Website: crate-barrel
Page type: account-selection
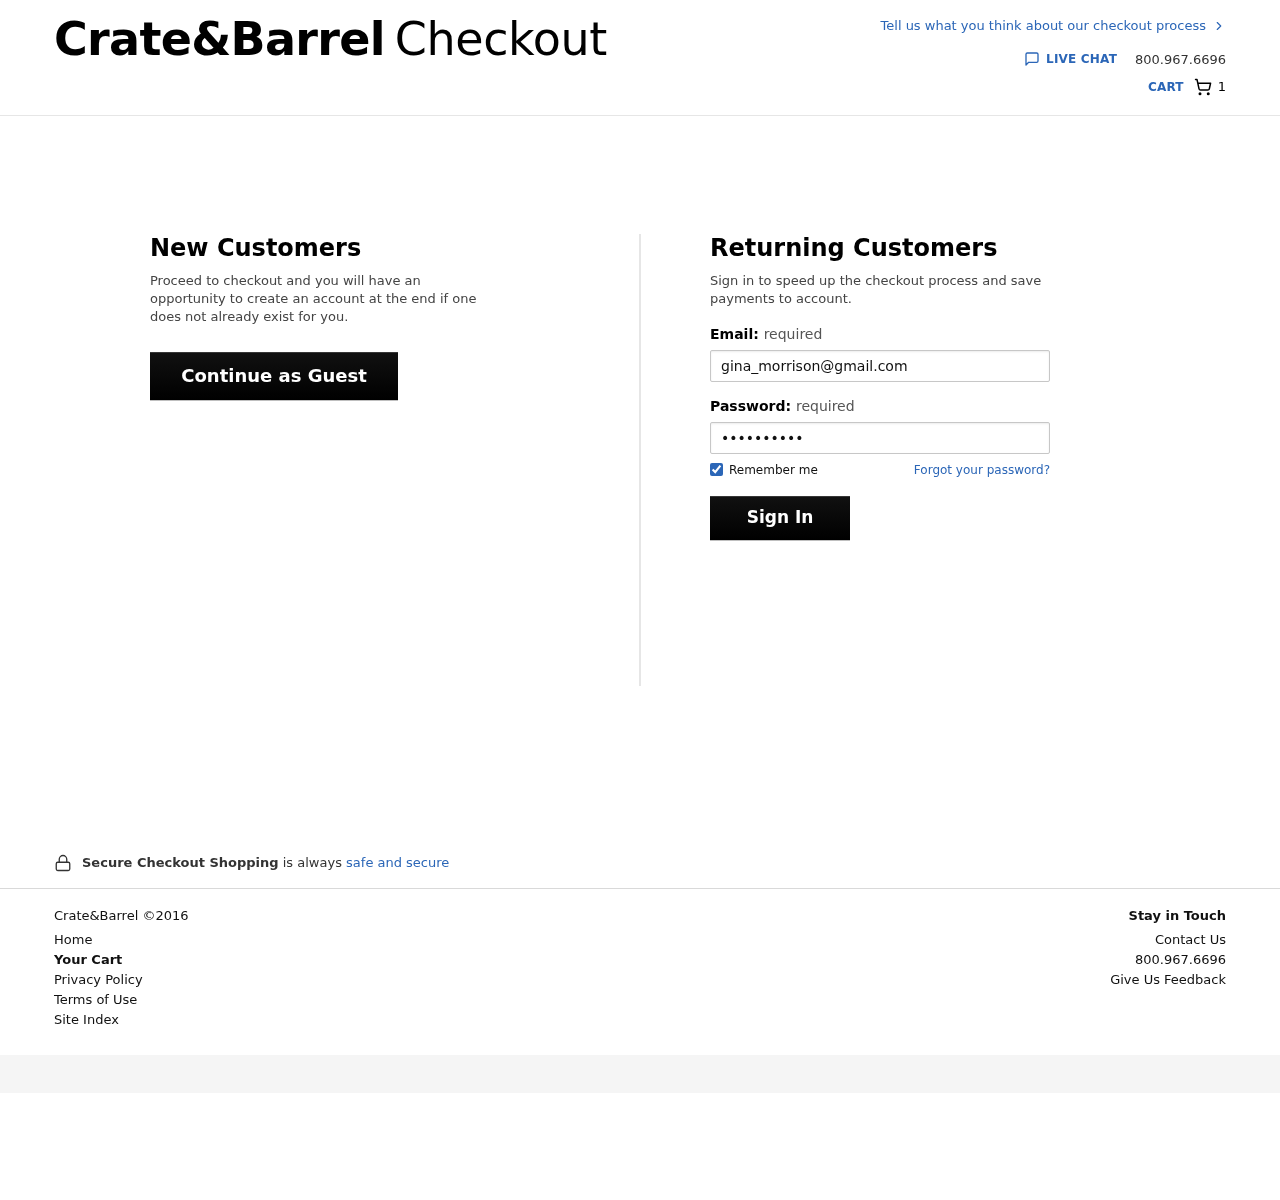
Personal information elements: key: PII_EMAIL
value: gina_morrison@gmail.com
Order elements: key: ORDER_NUM_ITEMS
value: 1